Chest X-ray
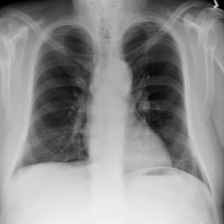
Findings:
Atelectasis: negative
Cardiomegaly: negative
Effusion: negative
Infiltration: negative
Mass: negative
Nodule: negative
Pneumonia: negative
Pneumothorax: negative
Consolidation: negative
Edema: negative
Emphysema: negative
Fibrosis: negative
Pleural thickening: negative
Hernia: negative